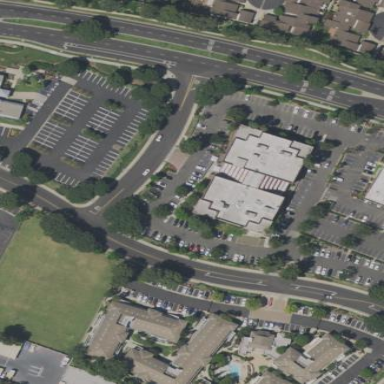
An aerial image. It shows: Healthcare center housed in building.